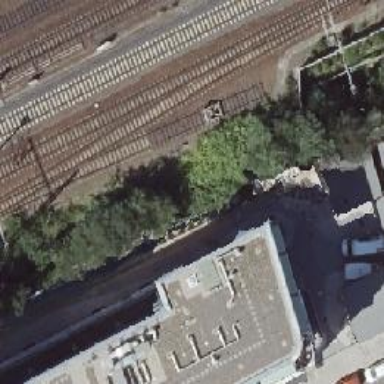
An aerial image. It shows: Railway signal.